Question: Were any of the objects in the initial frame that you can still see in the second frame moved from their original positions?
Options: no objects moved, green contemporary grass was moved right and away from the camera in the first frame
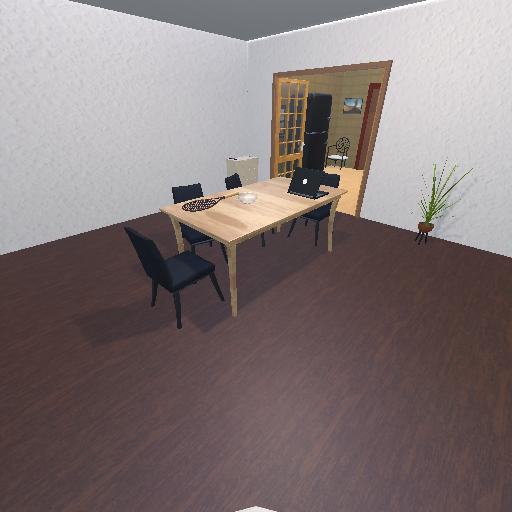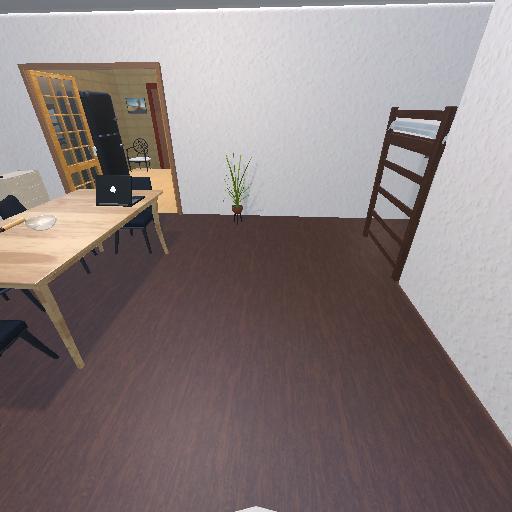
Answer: no objects moved